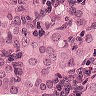
Metastatic tissue present: yes